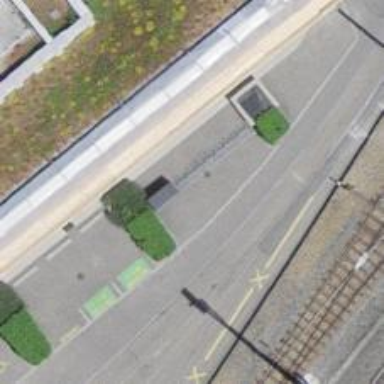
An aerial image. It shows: Abandoned railway spur with one track.